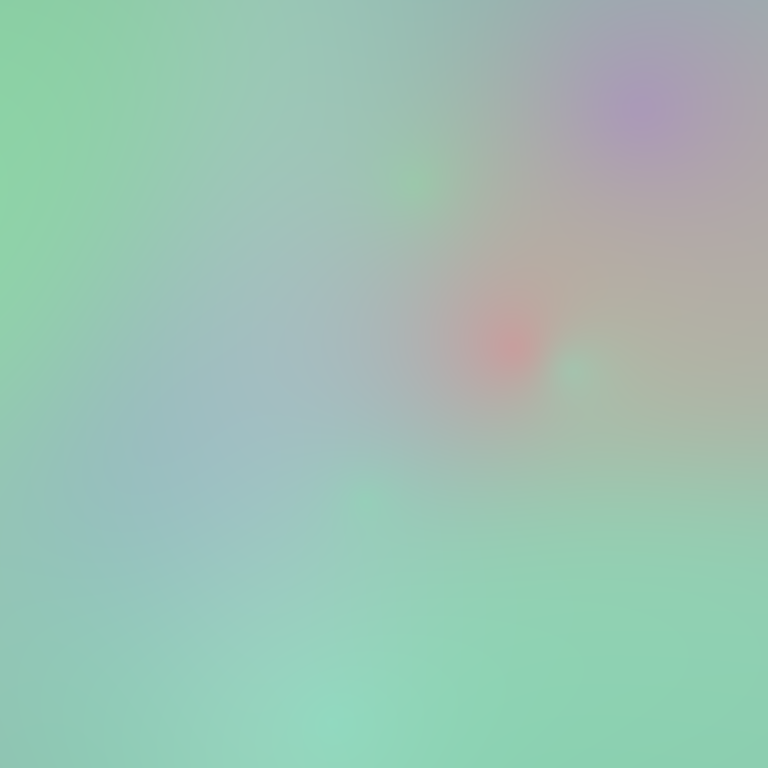
Abstract light effect, smooth gradient from soft teal to gentle lavender, serene atmosphere, diffuse glow, no room, no furniture, no objects.